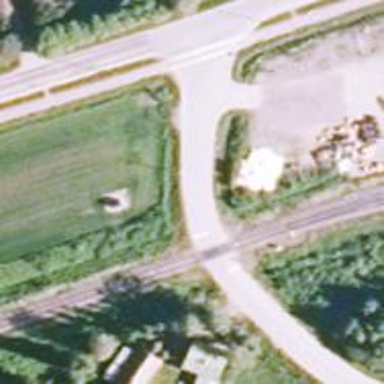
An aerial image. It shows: Railway track of B1 class.